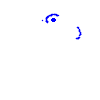
Particle: electron